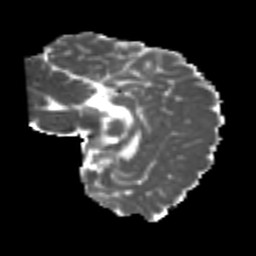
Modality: MD
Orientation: sagittal
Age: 21
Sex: male
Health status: healthy
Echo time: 0.074 s